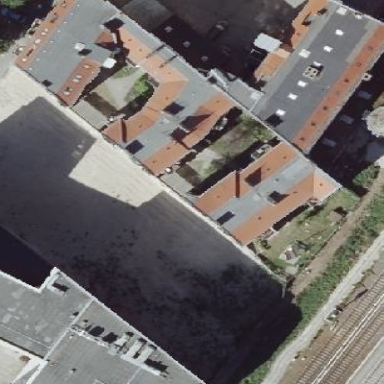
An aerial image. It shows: Building with apartments featuring unique double saltbox roof shape.